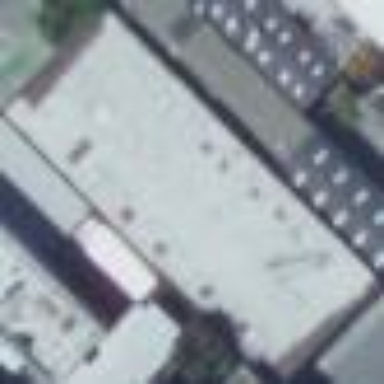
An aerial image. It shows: Building housing car repair shop.